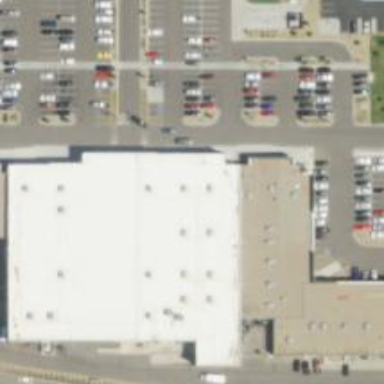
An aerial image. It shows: Supermarket.